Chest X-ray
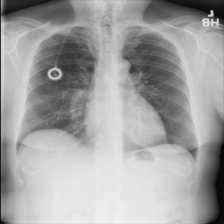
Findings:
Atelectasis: negative
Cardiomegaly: negative
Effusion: negative
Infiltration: negative
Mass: negative
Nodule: negative
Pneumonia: negative
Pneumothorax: negative
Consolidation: negative
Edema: negative
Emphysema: negative
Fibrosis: negative
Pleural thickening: negative
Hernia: negative